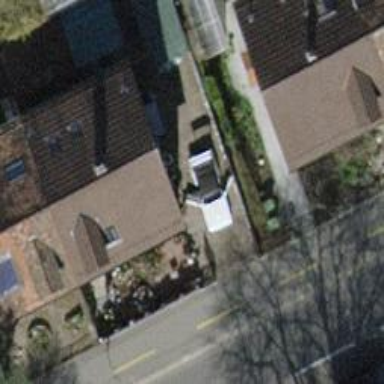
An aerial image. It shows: Building with tiled roof.